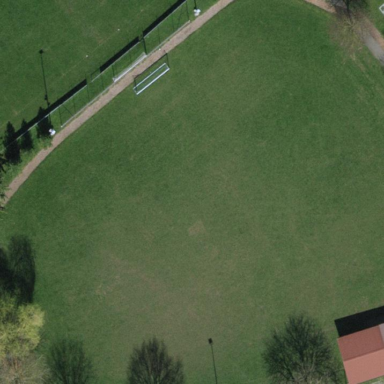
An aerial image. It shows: Soccer pitch for leisureland activities.